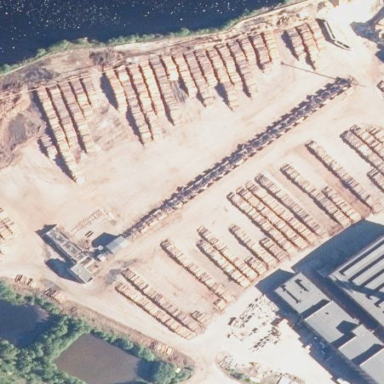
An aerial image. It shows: Scrap yard situated in industrial area.